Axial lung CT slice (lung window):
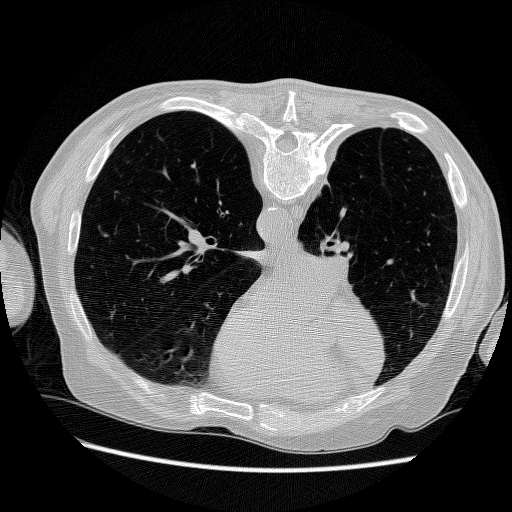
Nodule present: no